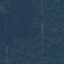
Land use / land cover: Forest